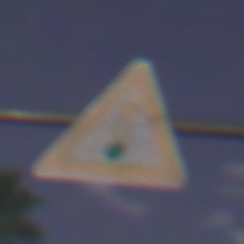
Verkehrszeichen: Lichtzeichenanlage
Umgebung: Outdoor, Suburban
Tageszeit: Night
Wetter: PartlyCloudy
Licht: Artificial
Jahreszeit: NotSpecified
Kontrast: HighContrast